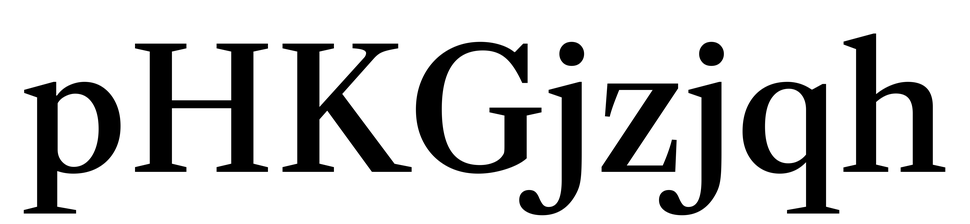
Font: LibreCaslonText_Medium